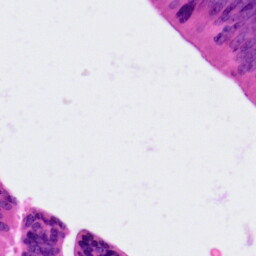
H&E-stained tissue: Colon